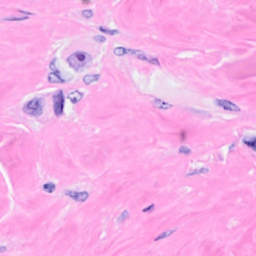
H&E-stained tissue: Breast